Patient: sex F, age 76
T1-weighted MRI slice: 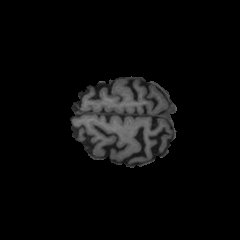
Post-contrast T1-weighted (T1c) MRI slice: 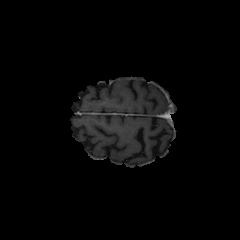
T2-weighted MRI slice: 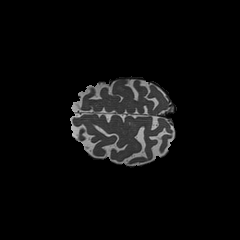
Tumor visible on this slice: no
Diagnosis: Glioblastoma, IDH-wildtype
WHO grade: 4